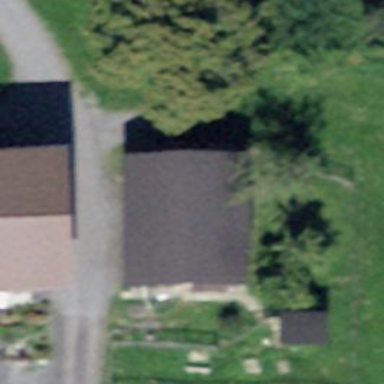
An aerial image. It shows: Rural barn.